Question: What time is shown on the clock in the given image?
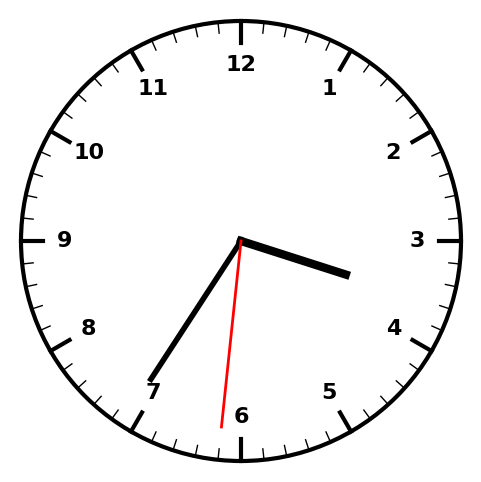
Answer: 03:35:31